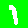
Digit: 1